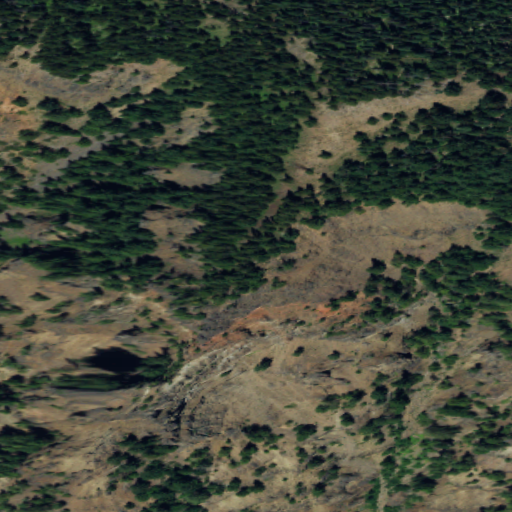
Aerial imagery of ridge(s) in Washington named Fifes Ridge containing evergreen forest and shrub